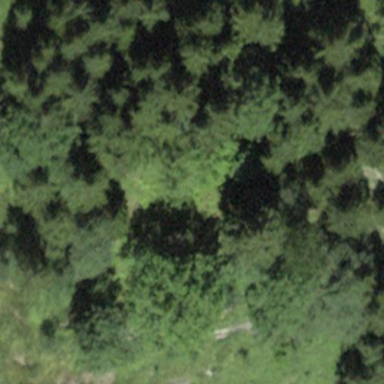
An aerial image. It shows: Serene woodland landscape.